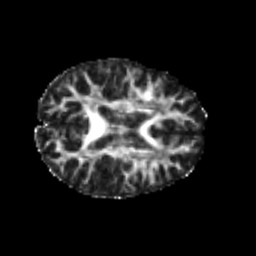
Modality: FA
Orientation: axial
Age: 20
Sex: female
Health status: healthy
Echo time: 0.074 s